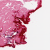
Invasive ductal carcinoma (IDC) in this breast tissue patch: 0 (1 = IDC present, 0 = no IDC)